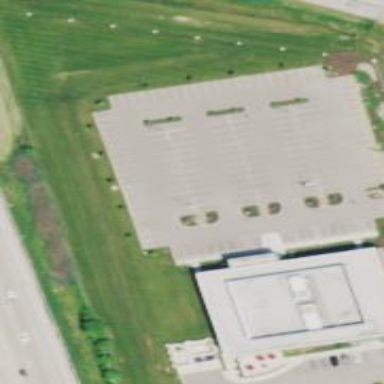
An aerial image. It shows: Parking space.